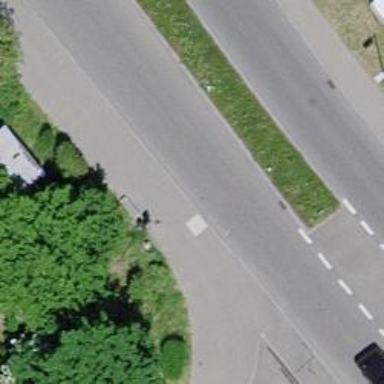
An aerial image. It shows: Secondary road with asphalt surface. There are asphalt sidewalks on both sides of the road.